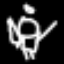
Label: angel